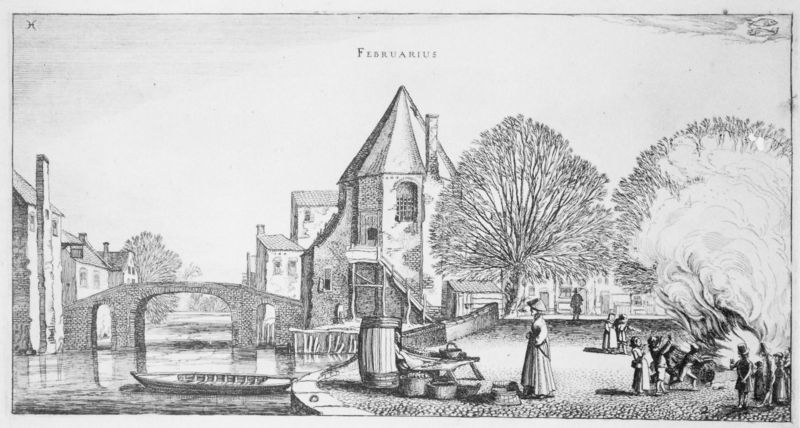
Titel: Die zwölf Monate mit Sternzeichen II
Künstler: Jan van de Velde
Schlagwörter: baum, feuer, wasser, bäume, fluss, menschen, stadt, ufer, fenster, frau, kreide, skizze, zeichnung, dach, gebäude, haus, mensch, häuser, brücke, kanal, kirche, boot, kahn, kinder, schiff, bogen, schornsteine, winter, markt, platz, flus, brand, treppe, korb, bögen, burg, tuchhändler, druck, bleistift, laubbaum, fass, kirchenschiff, fässer, kupferstich, marktstand, feuersbrunst, nachen, kalender, waren, februar, gleichgültigkeit, februarius, februar kalender